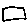
Label: square